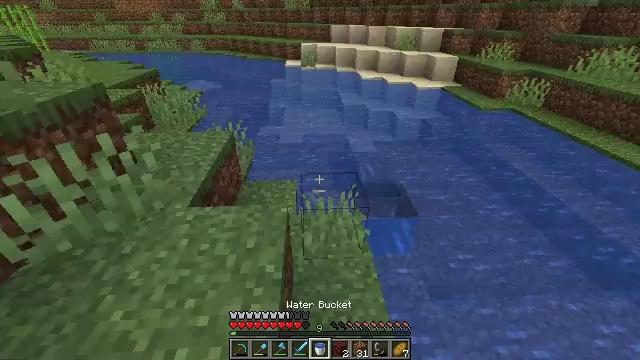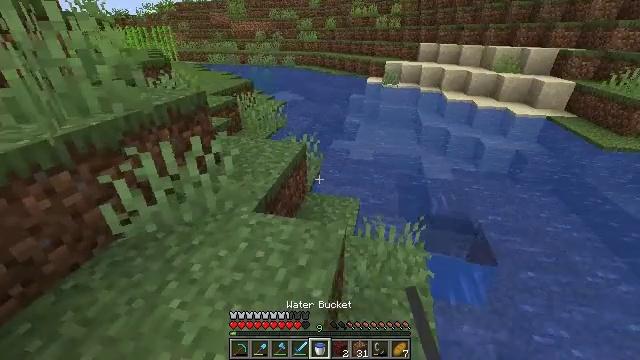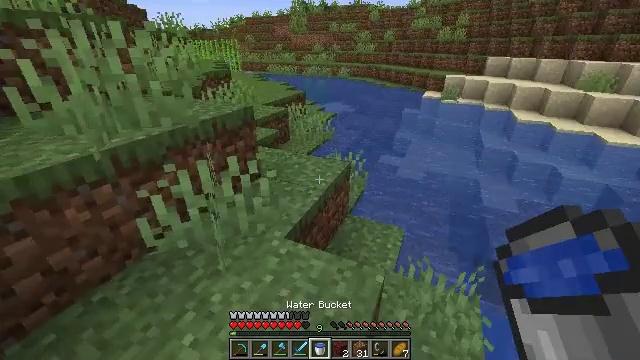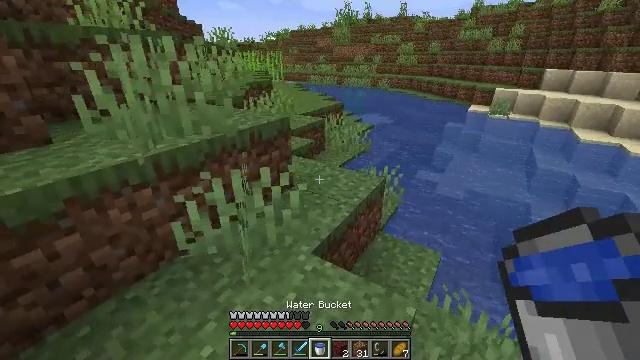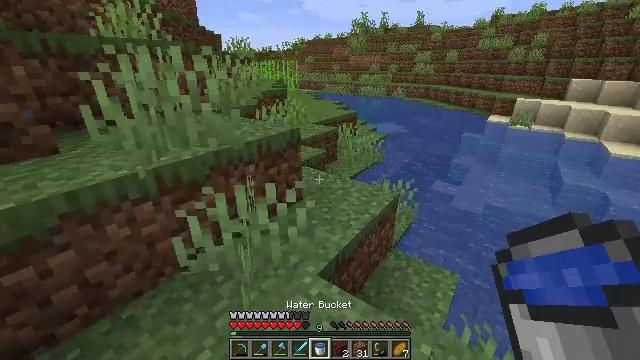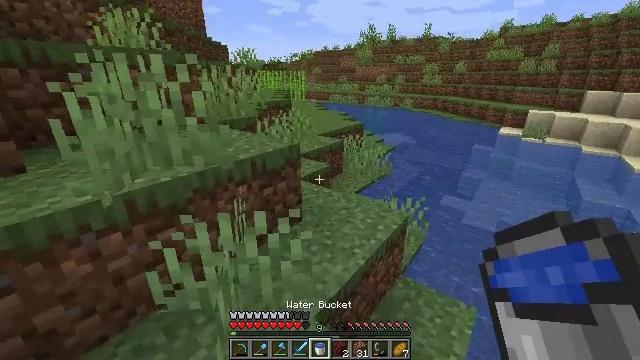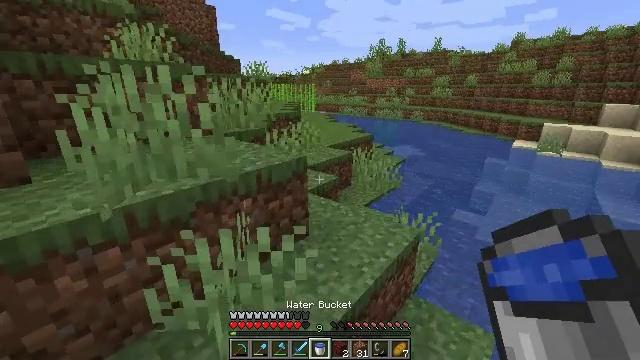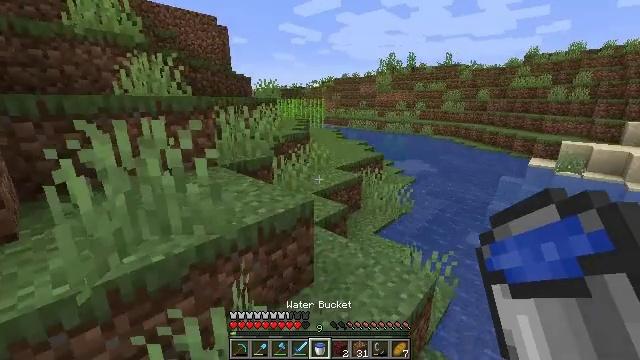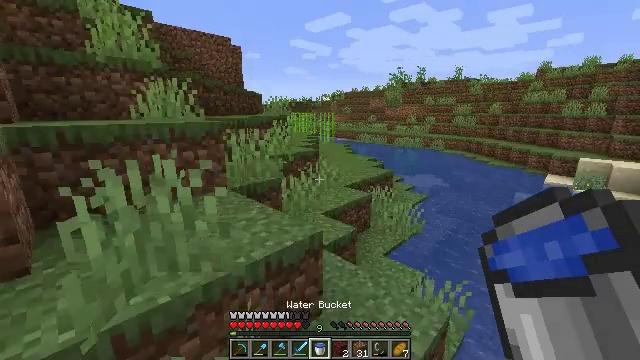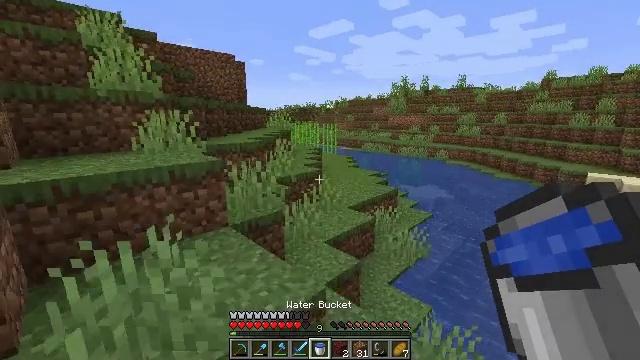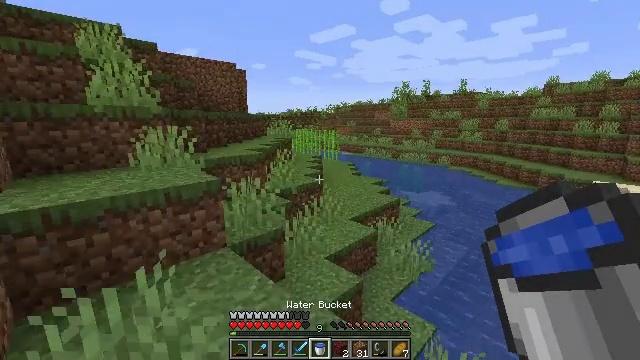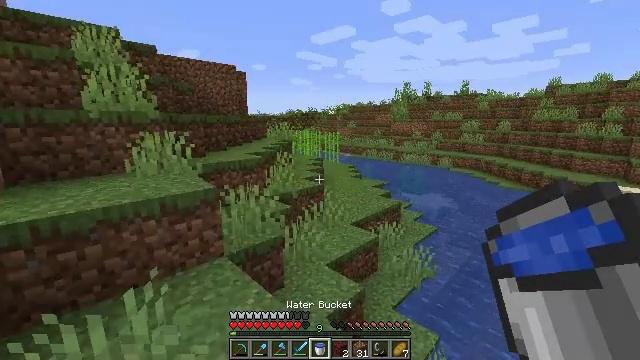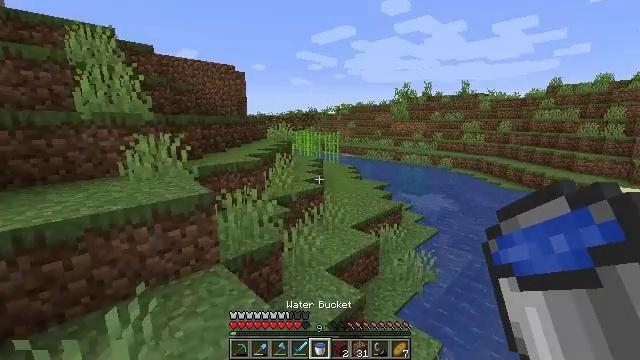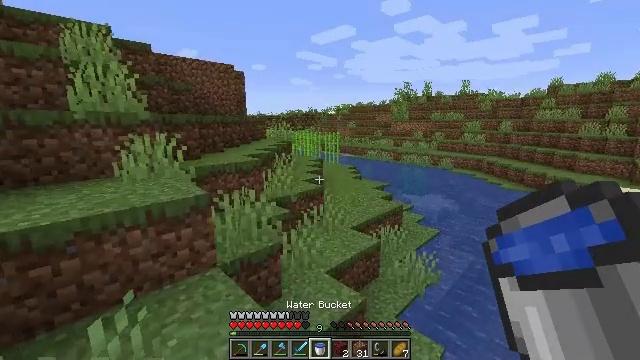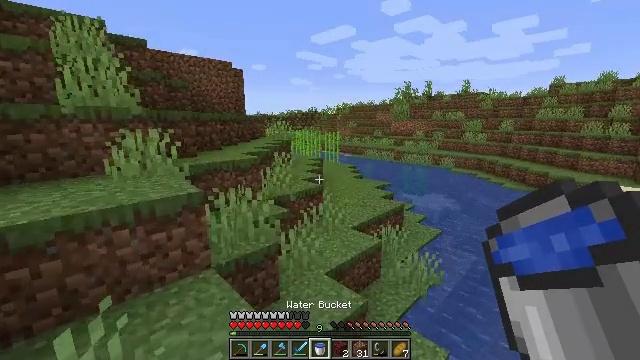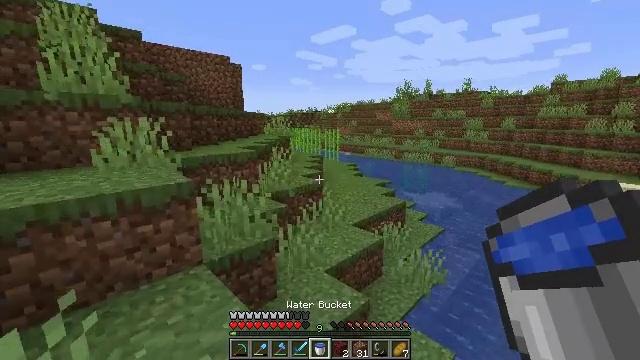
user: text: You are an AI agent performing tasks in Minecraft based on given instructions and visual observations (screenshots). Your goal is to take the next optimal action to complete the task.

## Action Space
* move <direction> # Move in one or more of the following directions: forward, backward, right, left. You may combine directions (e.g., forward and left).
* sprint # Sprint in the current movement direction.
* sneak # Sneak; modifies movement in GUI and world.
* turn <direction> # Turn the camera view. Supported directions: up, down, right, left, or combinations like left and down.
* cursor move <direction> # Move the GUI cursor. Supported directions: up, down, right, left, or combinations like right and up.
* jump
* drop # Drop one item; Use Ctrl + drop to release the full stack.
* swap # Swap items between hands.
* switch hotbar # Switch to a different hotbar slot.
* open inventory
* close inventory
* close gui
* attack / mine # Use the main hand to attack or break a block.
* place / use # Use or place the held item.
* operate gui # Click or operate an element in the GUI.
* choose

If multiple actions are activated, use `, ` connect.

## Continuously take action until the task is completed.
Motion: motion action
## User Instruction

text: Mine the sugar cane near rivers.
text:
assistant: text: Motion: move forward, turn left and up
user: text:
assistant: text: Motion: move forward, turn left and up
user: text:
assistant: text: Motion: move forward, turn left and up
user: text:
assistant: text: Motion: move forward, turn left and up
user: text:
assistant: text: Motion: move forward, turn left and up
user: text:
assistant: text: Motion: move forward, turn left and up
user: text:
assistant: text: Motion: move forward, turn left and up, jump
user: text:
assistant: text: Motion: move forward, turn left and up, jump
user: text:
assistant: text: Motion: move forward, turn up, jump
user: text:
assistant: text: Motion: move forward, jump
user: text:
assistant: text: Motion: move forward, jump
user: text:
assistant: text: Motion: move forward
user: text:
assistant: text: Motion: move forward
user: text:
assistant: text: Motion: move forward
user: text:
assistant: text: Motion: move forward
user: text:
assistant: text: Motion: move forward
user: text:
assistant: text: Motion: move forward, turn right
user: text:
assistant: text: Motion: move forward, turn right
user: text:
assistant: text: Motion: move forward
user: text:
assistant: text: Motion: move forward, turn right
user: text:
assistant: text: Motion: move forward, turn right
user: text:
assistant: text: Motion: move forward
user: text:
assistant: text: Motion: move forward, sprint
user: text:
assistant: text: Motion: move forward, sprint
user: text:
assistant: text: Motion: move forward, sprint
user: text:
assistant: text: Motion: move forward, sprint
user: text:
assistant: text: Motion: move forward, sprint
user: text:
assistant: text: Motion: move forward, sprint
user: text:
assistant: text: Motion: move forward, sprint, turn left
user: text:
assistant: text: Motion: move forward, sprint, turn left